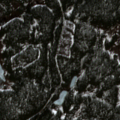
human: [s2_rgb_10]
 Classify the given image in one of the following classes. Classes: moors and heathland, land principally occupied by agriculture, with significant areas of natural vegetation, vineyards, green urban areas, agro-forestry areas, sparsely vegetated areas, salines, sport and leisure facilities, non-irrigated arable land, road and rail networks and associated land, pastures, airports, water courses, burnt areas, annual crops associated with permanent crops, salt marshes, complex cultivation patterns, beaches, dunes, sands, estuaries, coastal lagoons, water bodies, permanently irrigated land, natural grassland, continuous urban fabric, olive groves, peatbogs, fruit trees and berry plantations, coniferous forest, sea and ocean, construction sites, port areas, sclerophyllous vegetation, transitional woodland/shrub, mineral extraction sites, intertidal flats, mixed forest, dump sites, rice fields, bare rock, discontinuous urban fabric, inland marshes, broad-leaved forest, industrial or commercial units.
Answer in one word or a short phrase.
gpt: coniferous forest, peatbogs